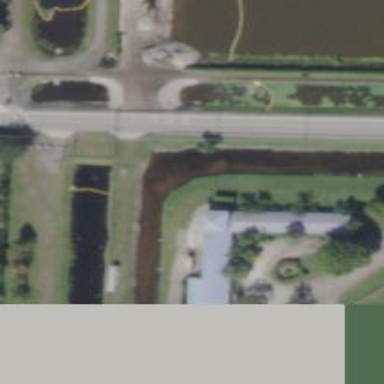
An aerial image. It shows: Canal.